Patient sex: M
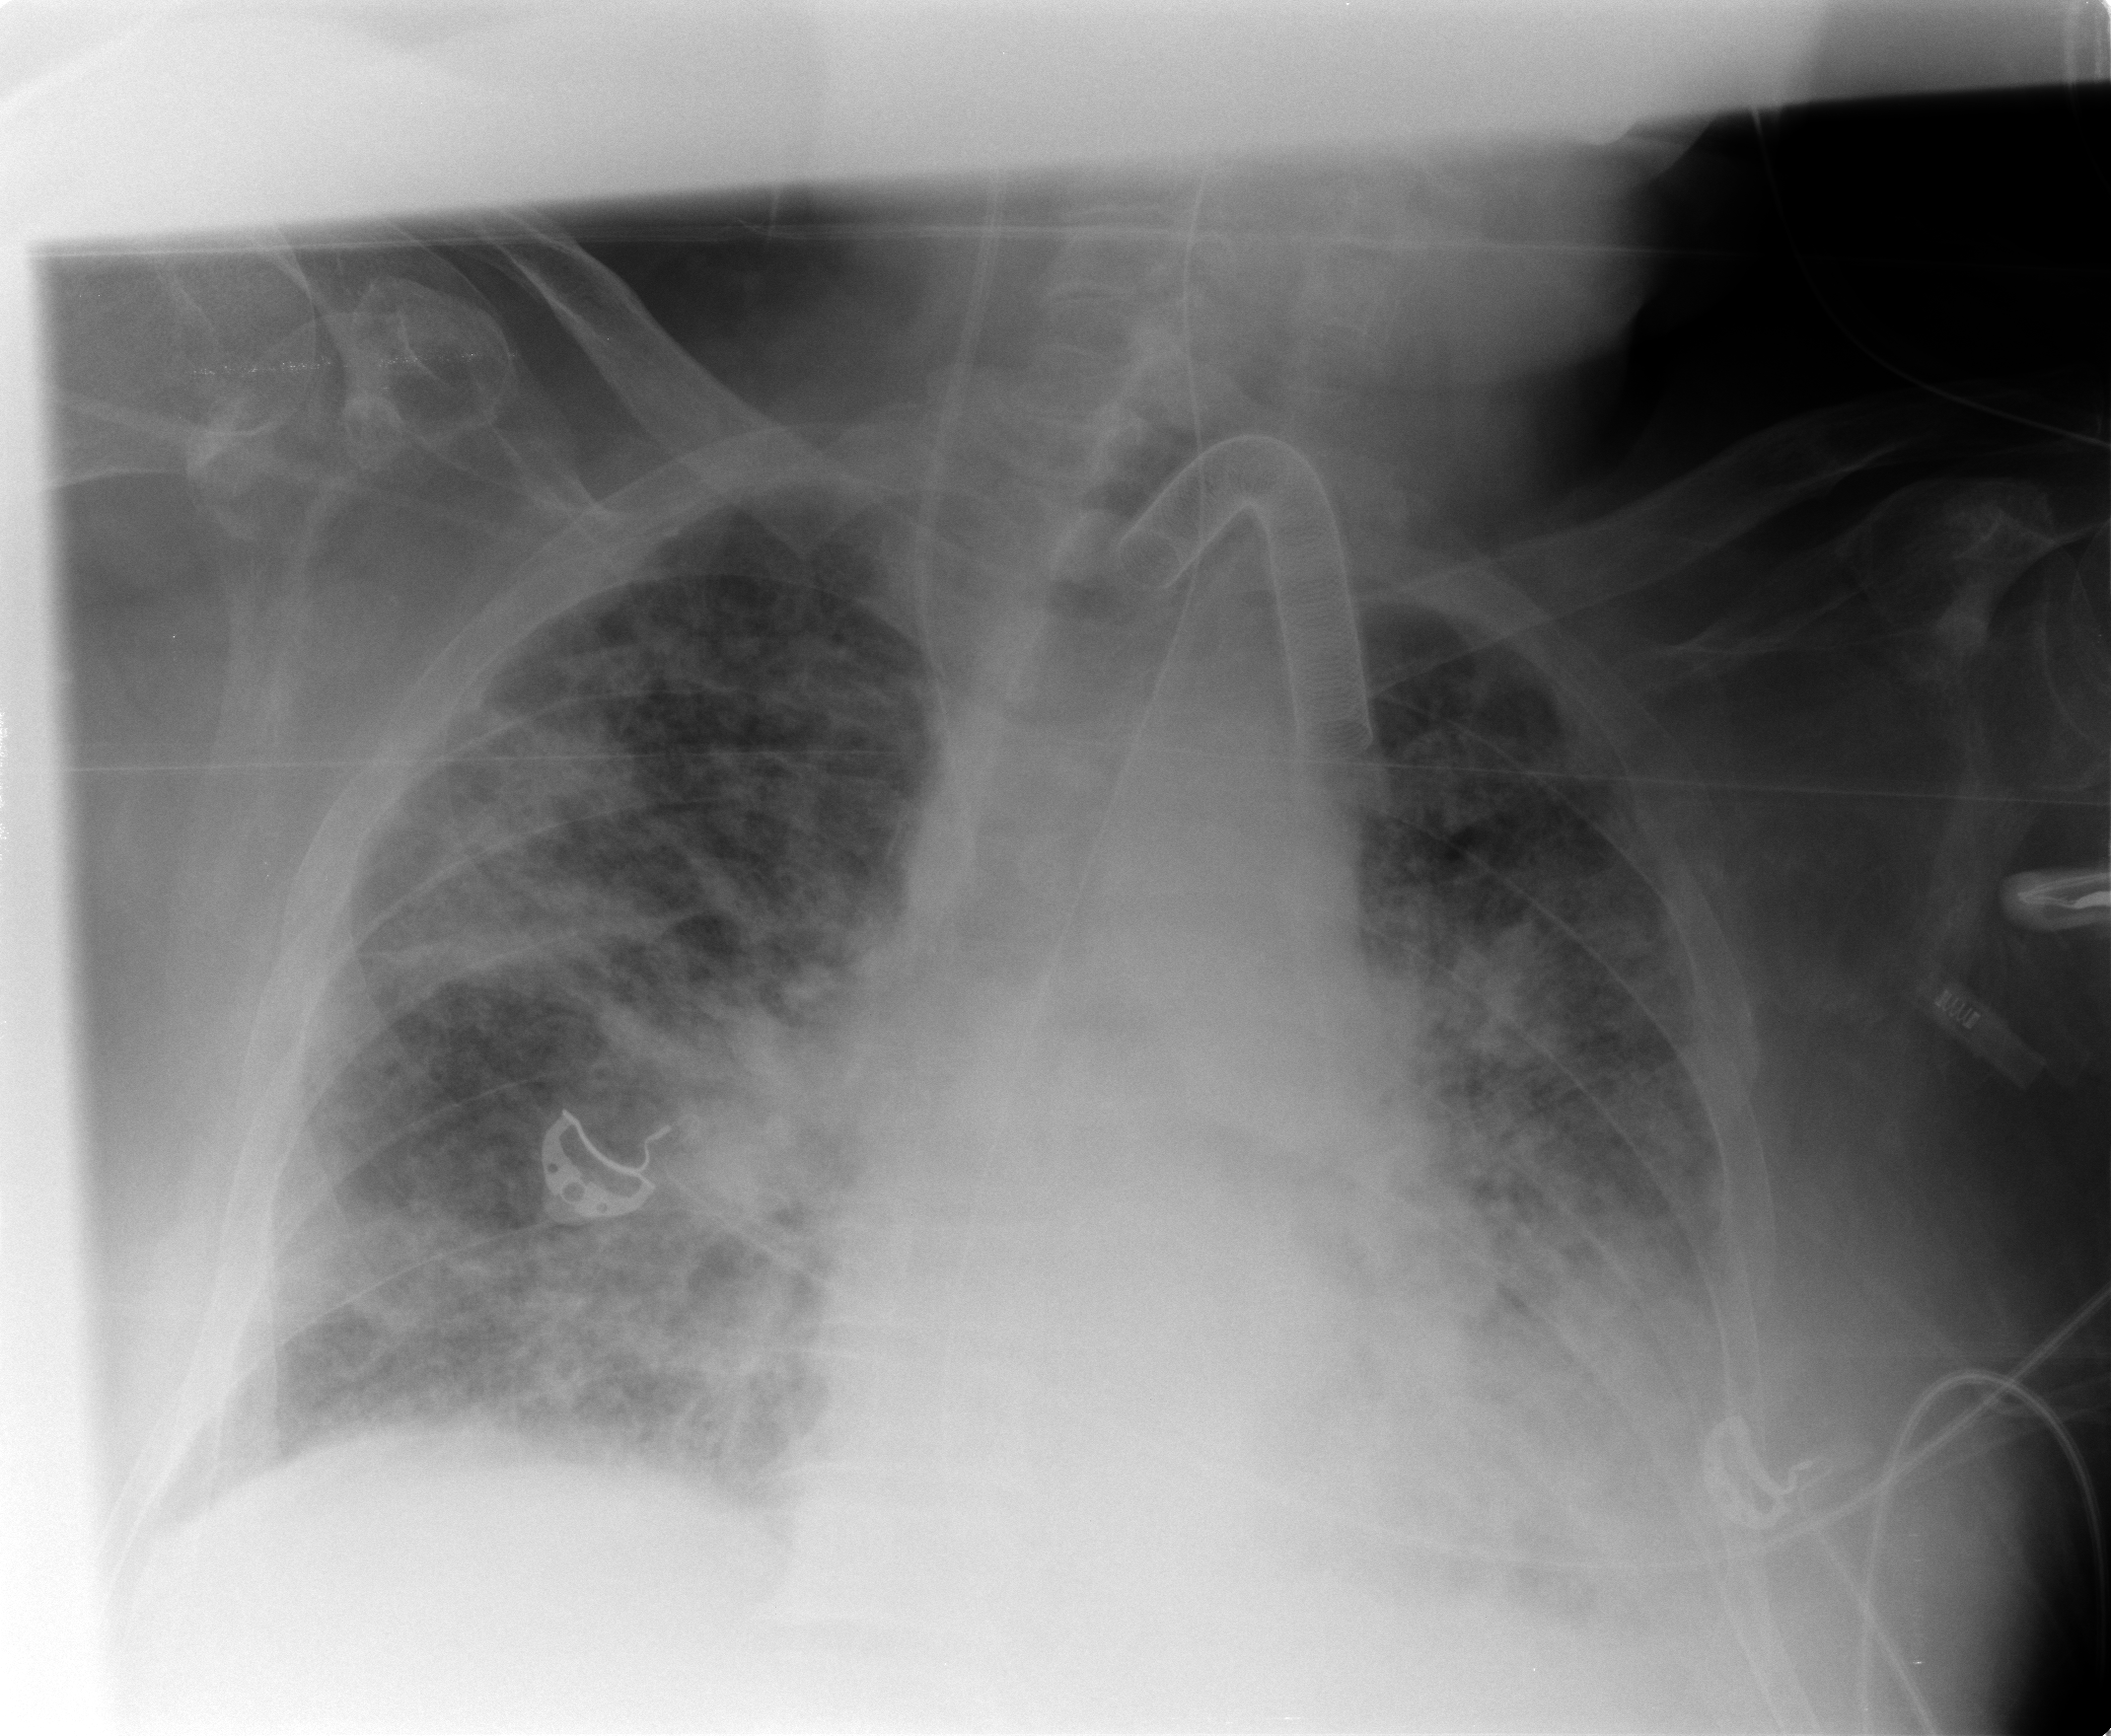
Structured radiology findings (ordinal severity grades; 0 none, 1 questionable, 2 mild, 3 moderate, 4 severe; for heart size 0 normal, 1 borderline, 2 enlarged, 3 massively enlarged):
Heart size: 0
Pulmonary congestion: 3
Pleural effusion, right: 1
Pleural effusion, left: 2
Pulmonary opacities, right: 3
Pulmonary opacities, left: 3
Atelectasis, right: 2
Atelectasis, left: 3